Field crop: maize
Growth stage: 2
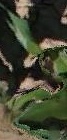
Species: maize